Замкнутый круговой виток радиуса $r$ состоит из провода с сопротивлением $R$ и идеального диода. Виток лежит в горизонтальной плоскости, а сквозь его центр проходит длинная, вертикальная стеклянная труба (см. рисунок).
Найдите, какой заряд протечёт через диод, если через трубку пролетит небольшой магнит с магнитным моментом $\vec{m}$.
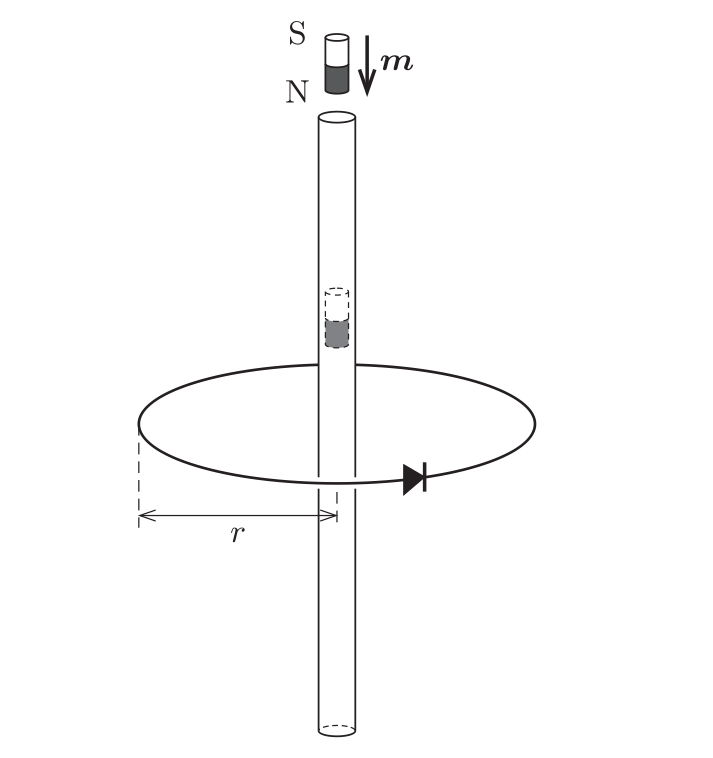
Ответ: $Q = \frac{\mu_0|\vec{m}|}{2rR}$
Темы:
T, ★, Электромагнетизм, Электромагнитная индукция, Магнитный диполь, 200 задач